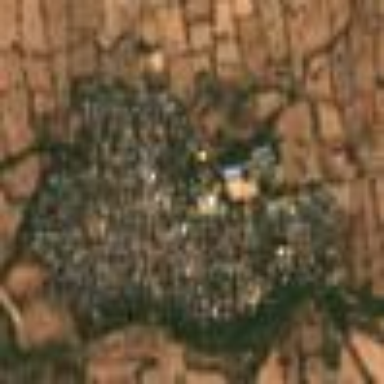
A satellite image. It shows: Residential area in village.